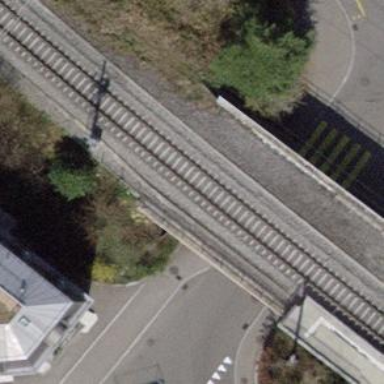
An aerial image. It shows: Single-track railway bridge with electrified contact line.